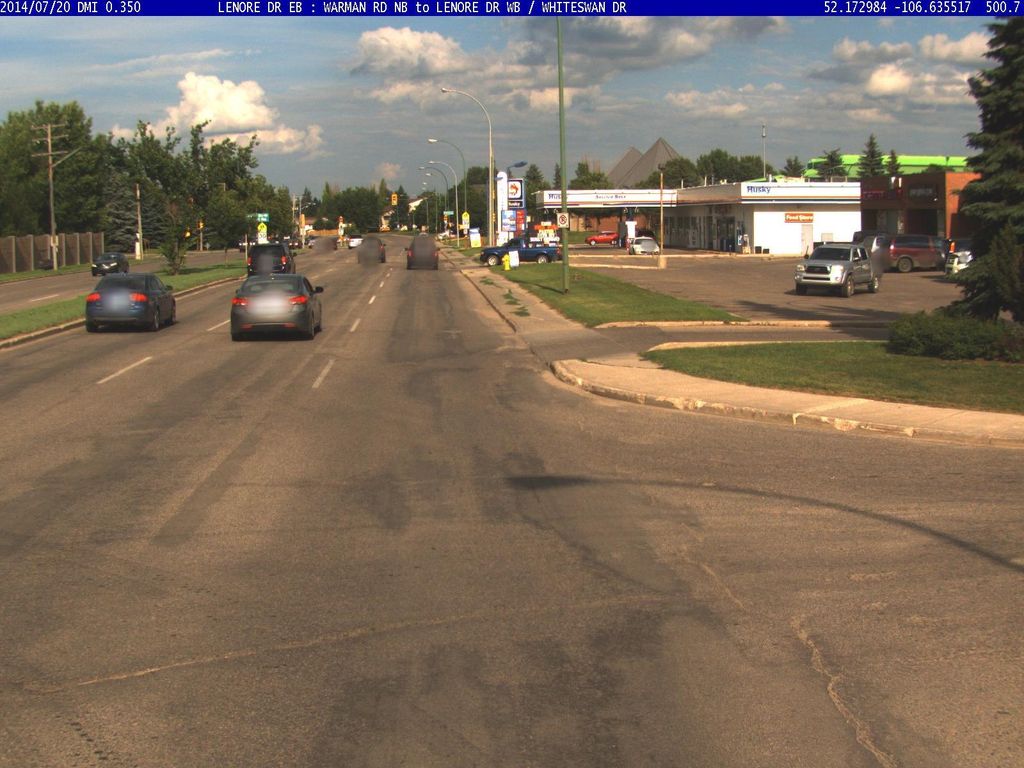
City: saskatoon